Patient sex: M
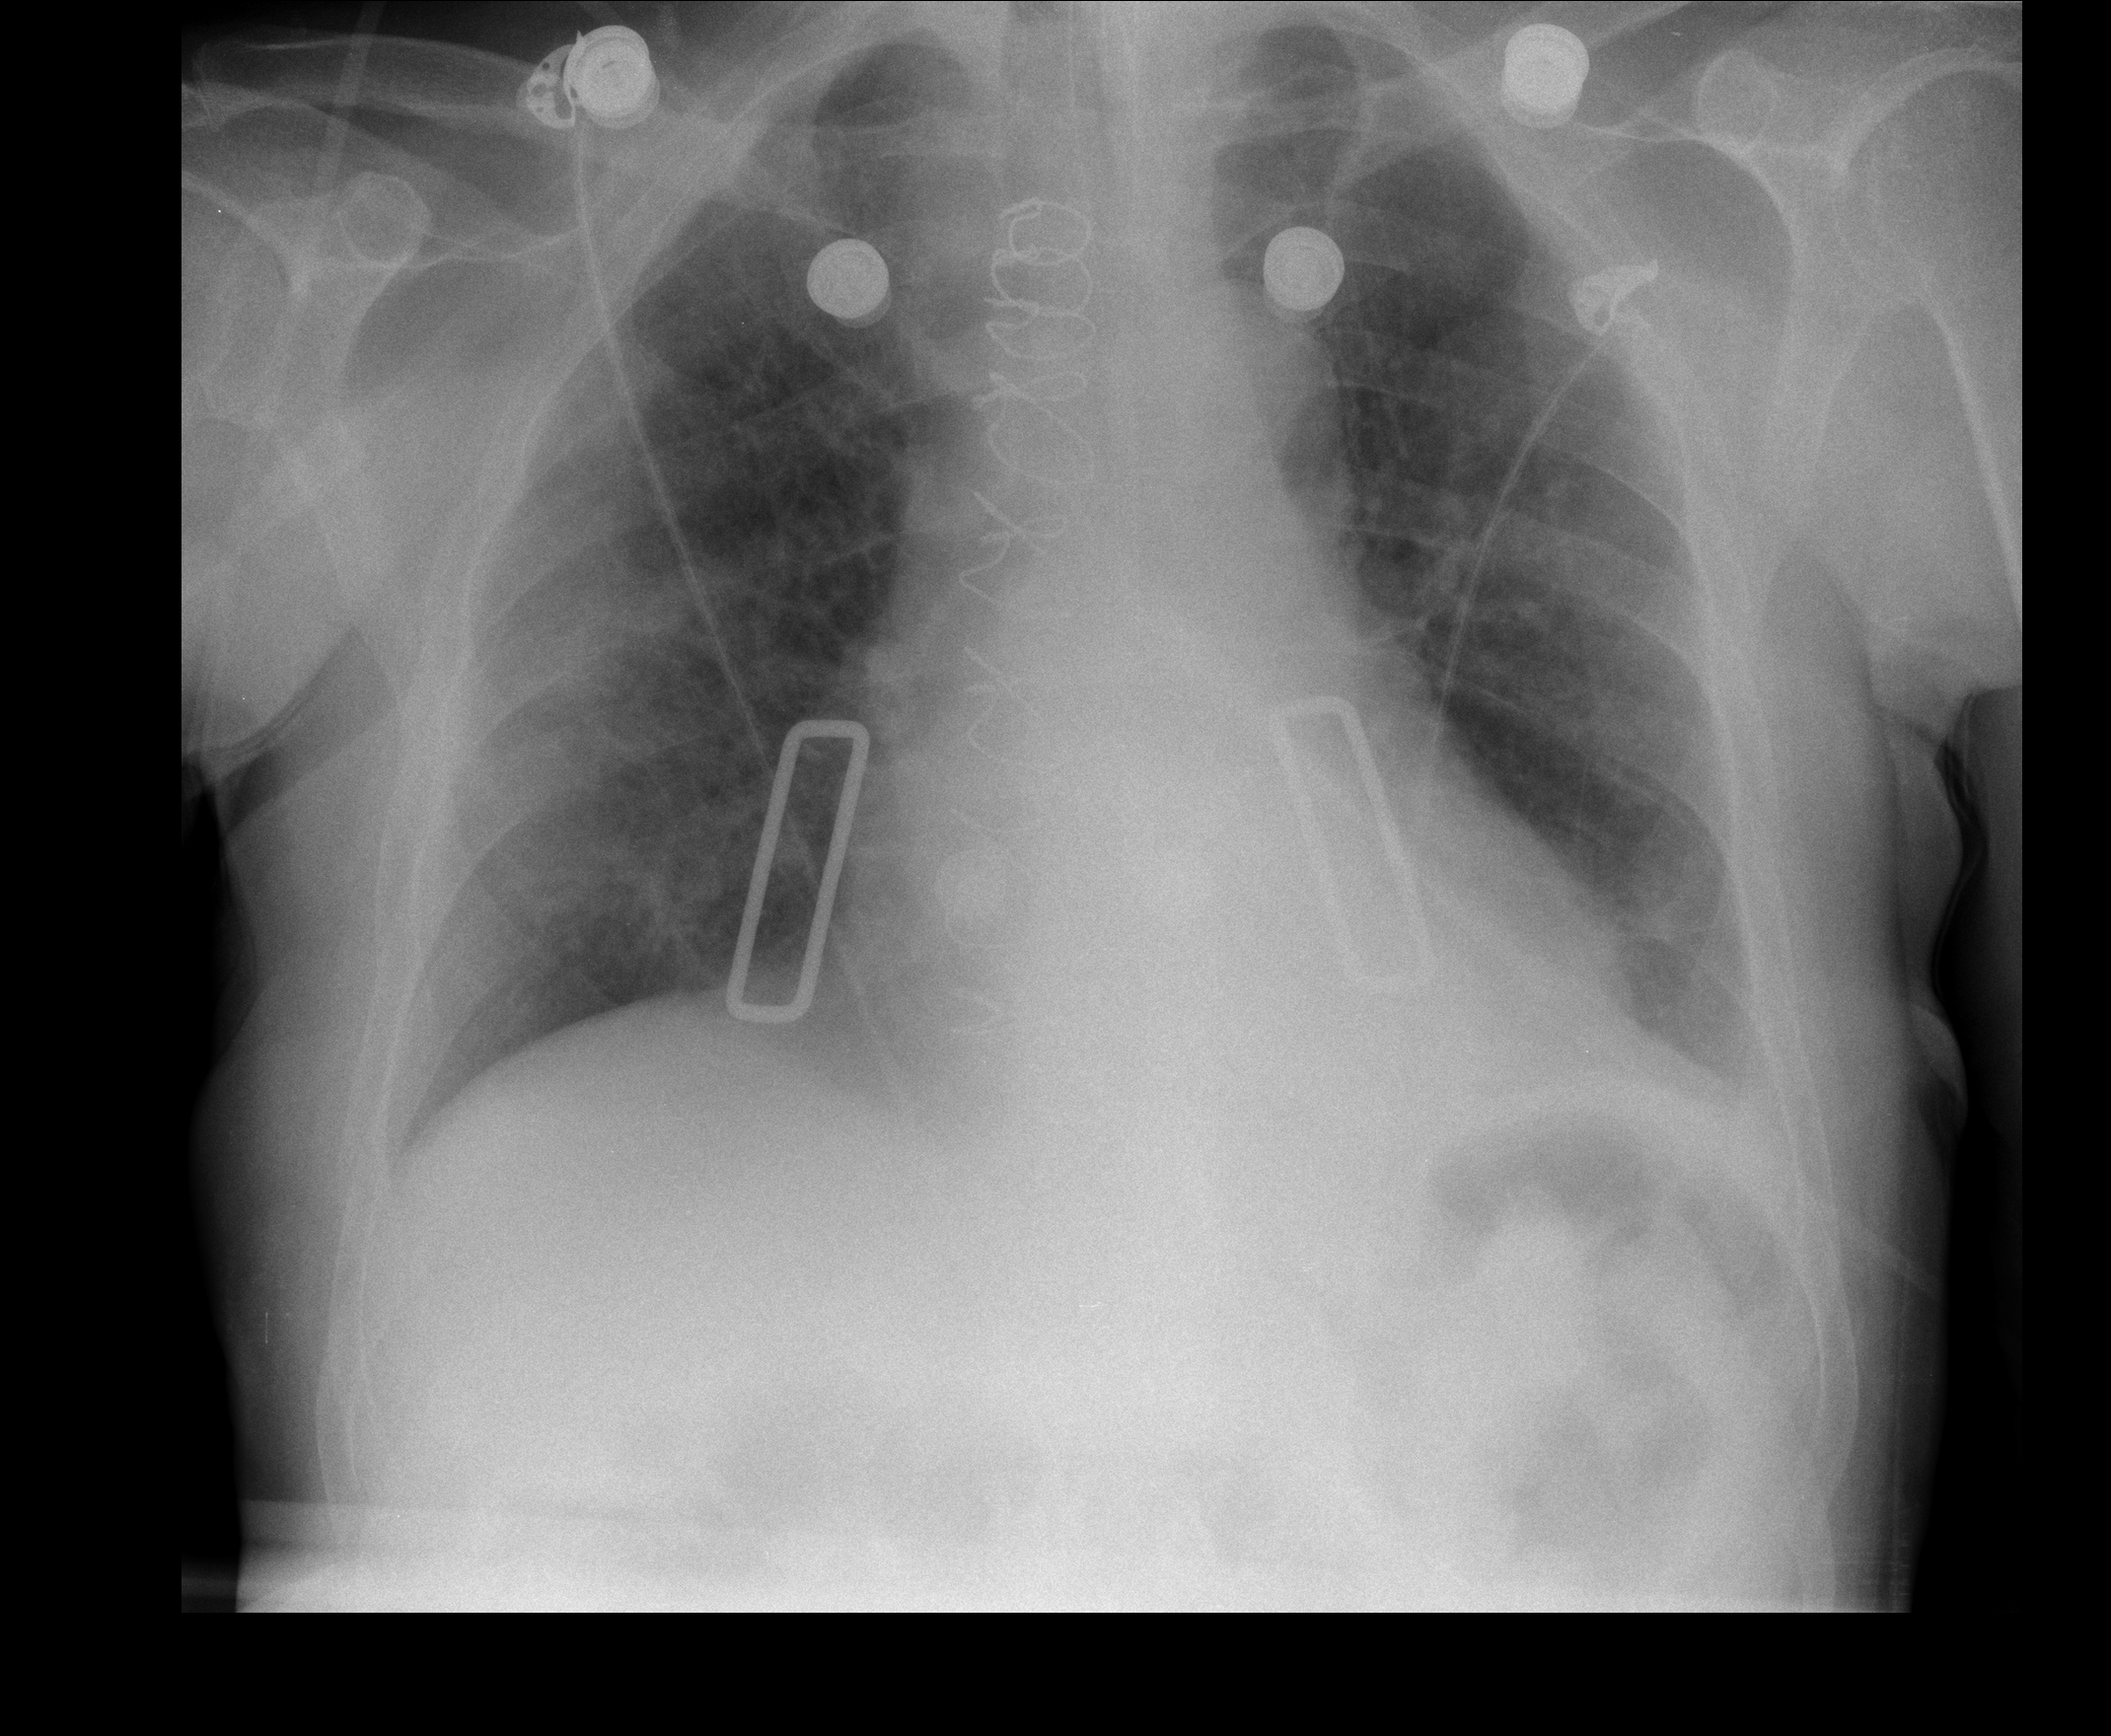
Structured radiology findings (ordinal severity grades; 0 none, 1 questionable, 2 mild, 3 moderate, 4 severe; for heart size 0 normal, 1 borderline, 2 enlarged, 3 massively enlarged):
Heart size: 0
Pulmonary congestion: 1
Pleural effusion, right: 0
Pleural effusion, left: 1
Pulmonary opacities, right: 0
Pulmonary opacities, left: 0
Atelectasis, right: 0
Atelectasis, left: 2